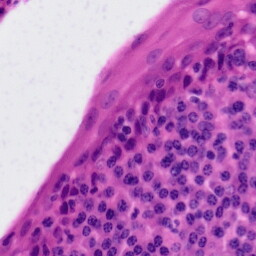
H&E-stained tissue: Tonsil